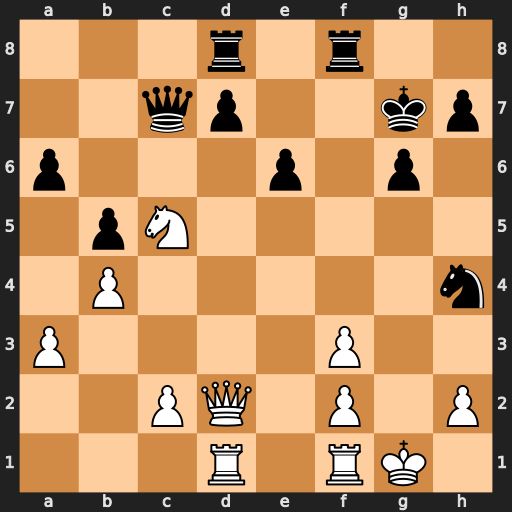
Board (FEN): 3r1r2/2qp2kp/p3p1p1/1pN5/1P5n/P4P2/2PQ1P1P/3R1RK1
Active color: w
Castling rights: -
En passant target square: -
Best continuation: Qd4+ e5 Qxh4